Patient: sex F, age 61
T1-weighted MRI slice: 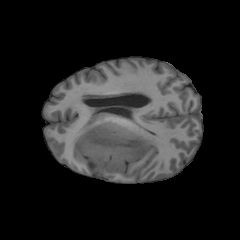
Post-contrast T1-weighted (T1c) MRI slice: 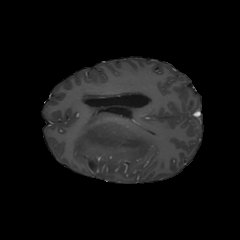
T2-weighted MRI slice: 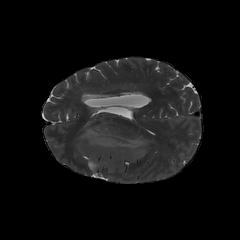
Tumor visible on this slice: yes
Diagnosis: Glioblastoma, IDH-wildtype
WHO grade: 4